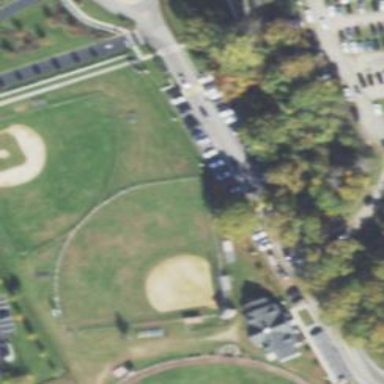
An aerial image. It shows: Baseball pitch for leisure land activities.